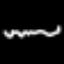
Label: squiggle